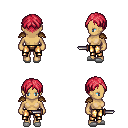
a pixel art fantasy rpg character, female body template, human, tanned skin, leather shoulder armor, gold greaves, ruby red parted hairstyle, white slippers, dagger, four views (front, back, left, right), 2x2 character sprite sheet, small pixel art, hard edges, no anti-aliasing